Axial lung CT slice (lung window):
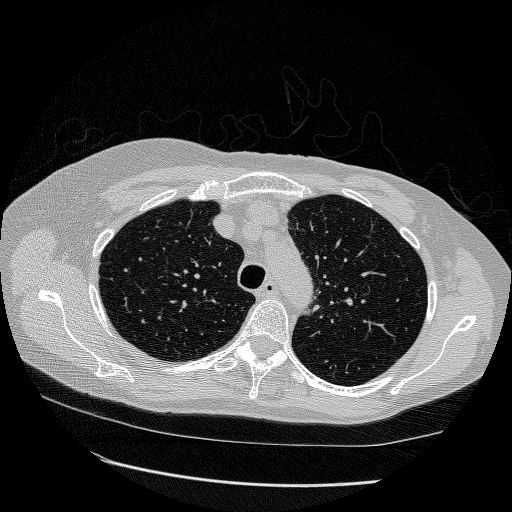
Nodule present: no